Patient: sex F, age 60
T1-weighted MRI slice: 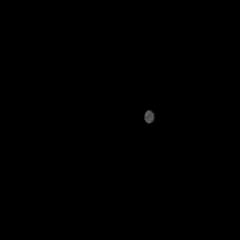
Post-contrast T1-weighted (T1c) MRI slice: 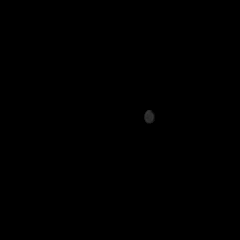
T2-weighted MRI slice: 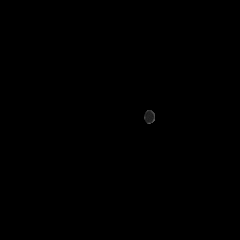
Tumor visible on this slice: no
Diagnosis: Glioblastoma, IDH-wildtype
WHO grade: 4